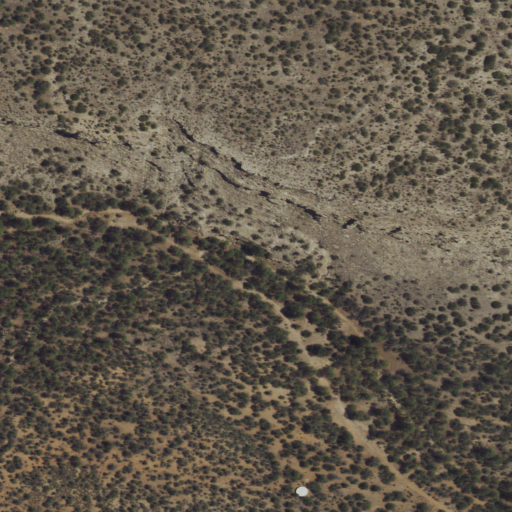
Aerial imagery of valley in New Mexico named West Lucero Canyon containing shrub, evergreen forest, open development, and low intensity development